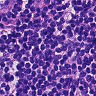
Metastatic tissue present: yes